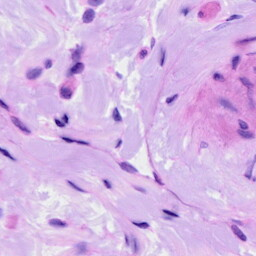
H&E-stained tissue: Ovarian